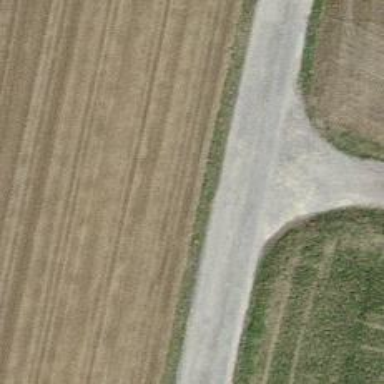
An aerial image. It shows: Unclassified asphalt road without sidewalk.